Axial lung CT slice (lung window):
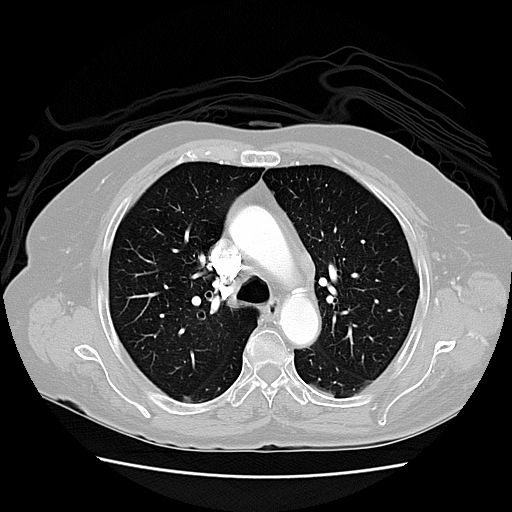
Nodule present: no